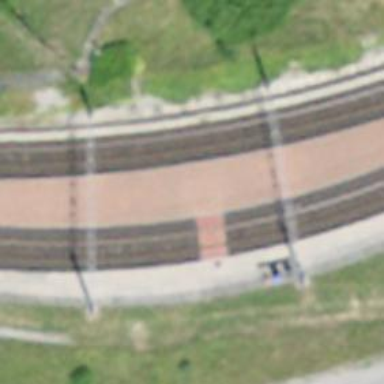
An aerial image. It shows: Narrow-gauge railway with single track. The railway is electrified with contact line.